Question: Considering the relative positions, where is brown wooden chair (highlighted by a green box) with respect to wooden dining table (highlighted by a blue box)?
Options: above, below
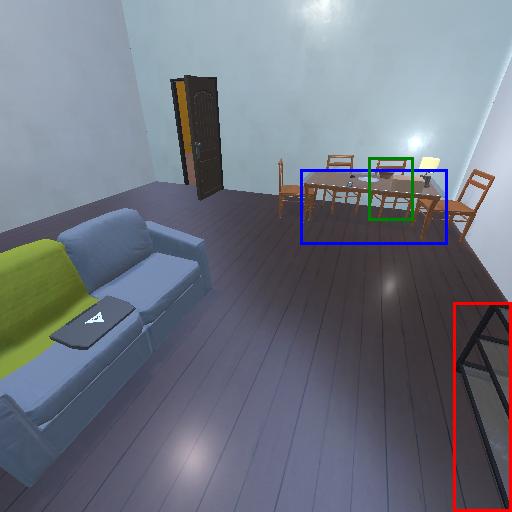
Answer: above